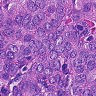
Metastatic tissue present: yes